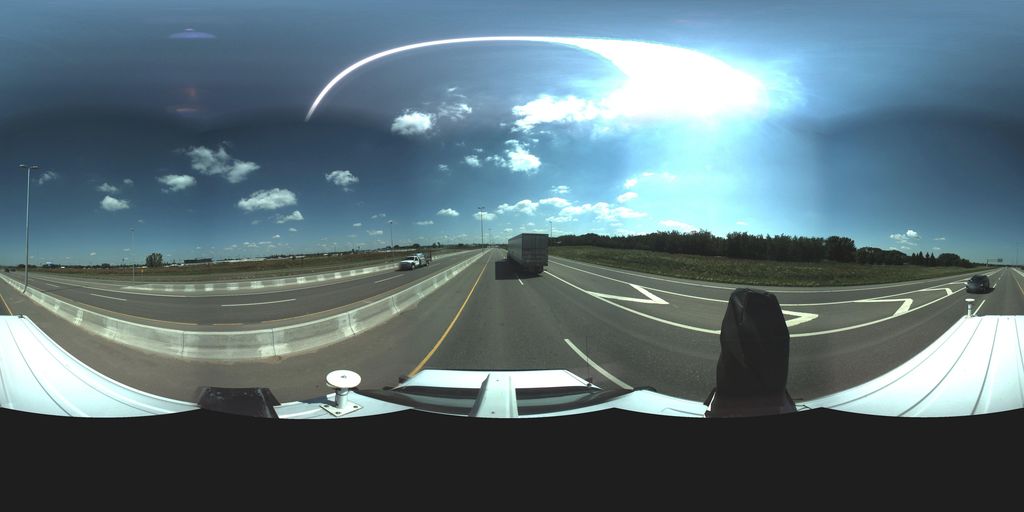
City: saskatoon